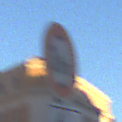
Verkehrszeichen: TatsaechlicheHoehe
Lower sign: RichtungsangabeDurchPfeile2
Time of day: SunriseSunset
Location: Outdoor (Urban)
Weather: Clear
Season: NotSpecified
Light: Natural